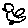
Label: bird